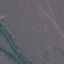
Land use / land cover class: HerbaceousVegetation